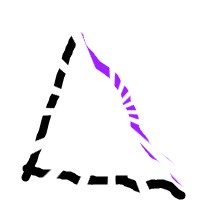
Shape: triangle